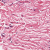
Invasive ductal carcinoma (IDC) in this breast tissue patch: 0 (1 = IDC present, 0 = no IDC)